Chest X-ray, AP view. Patient: 31 years old, sex F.
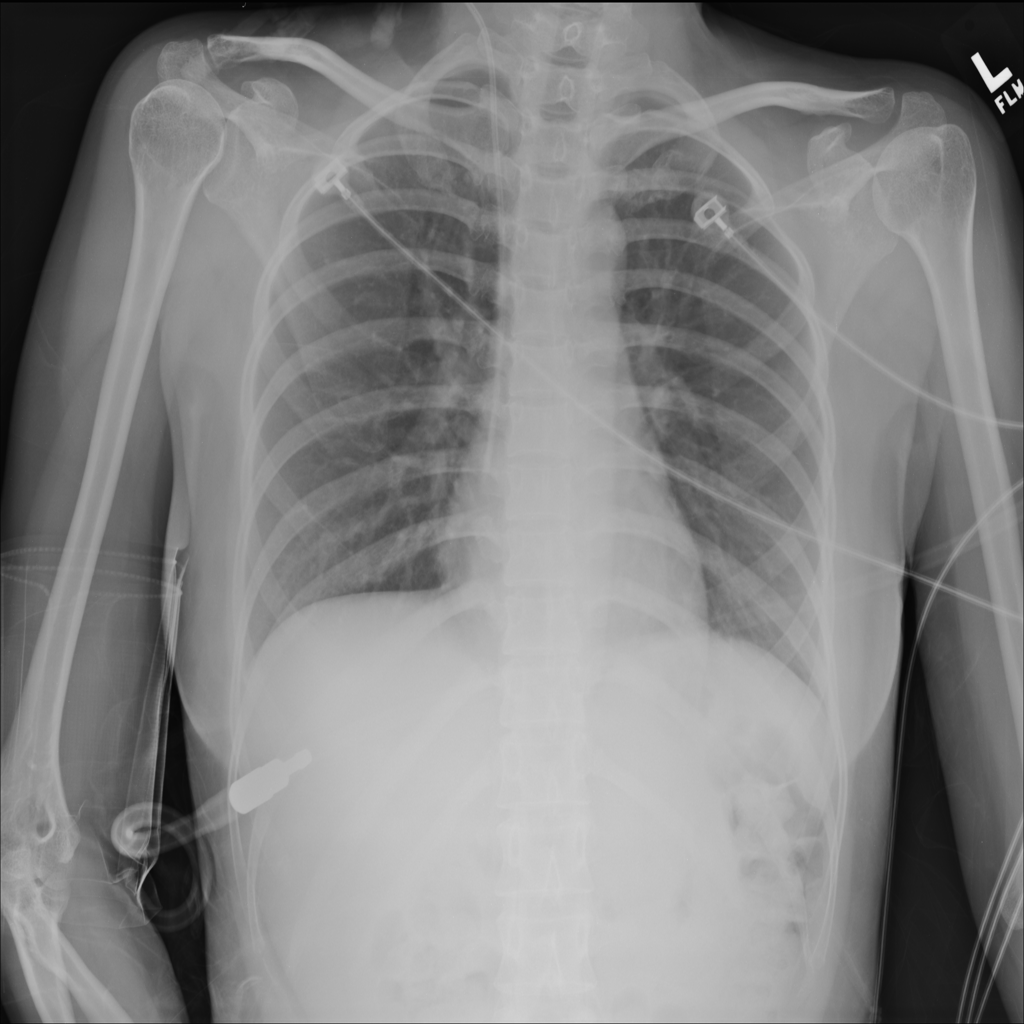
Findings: No Finding